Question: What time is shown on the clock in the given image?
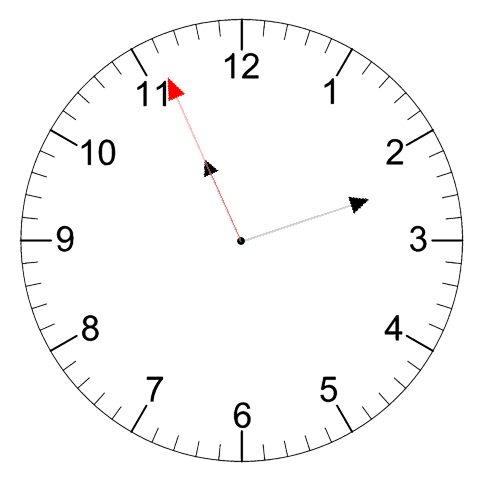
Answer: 11:11:56